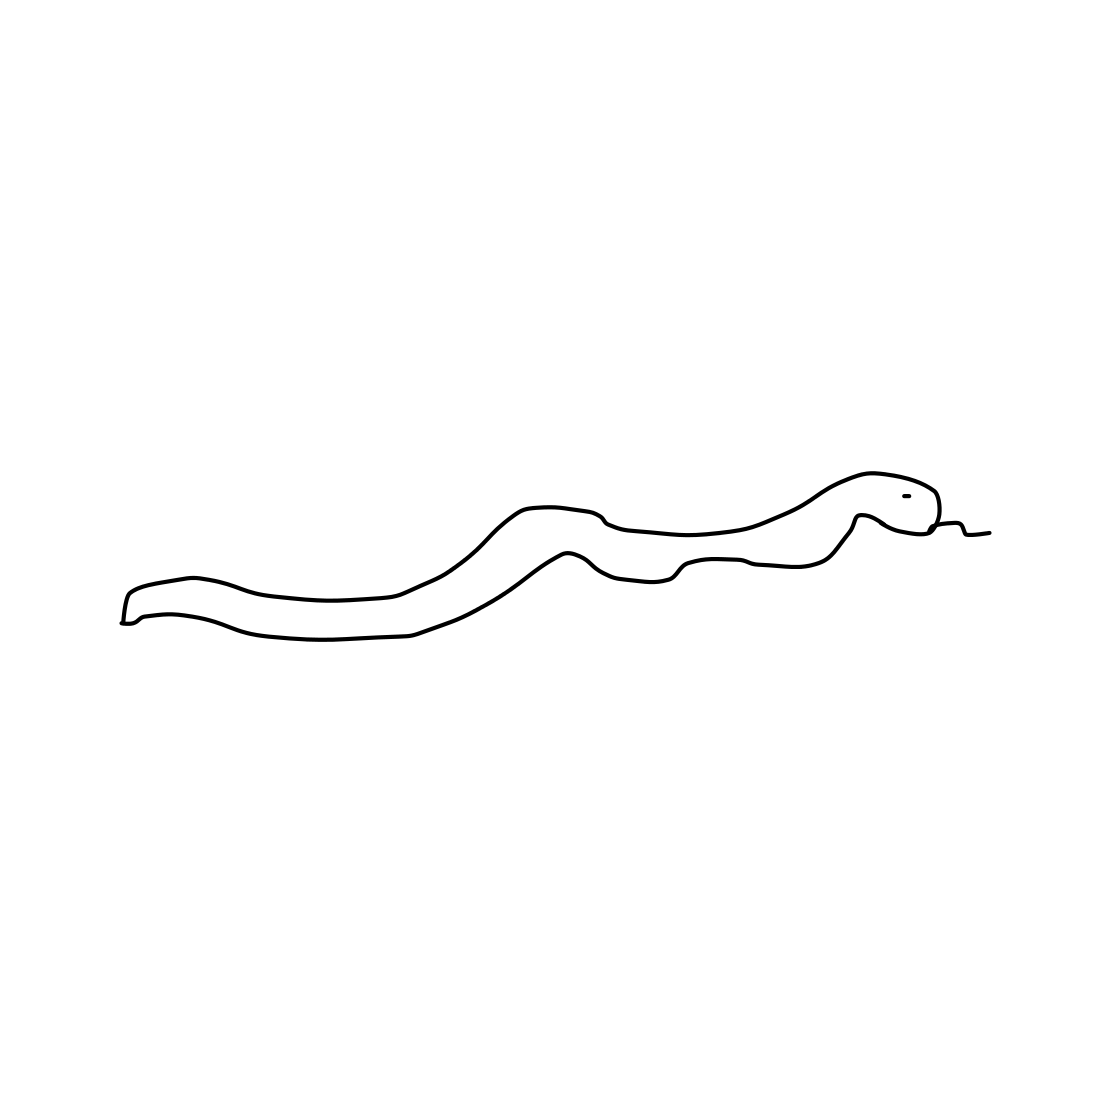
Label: snake